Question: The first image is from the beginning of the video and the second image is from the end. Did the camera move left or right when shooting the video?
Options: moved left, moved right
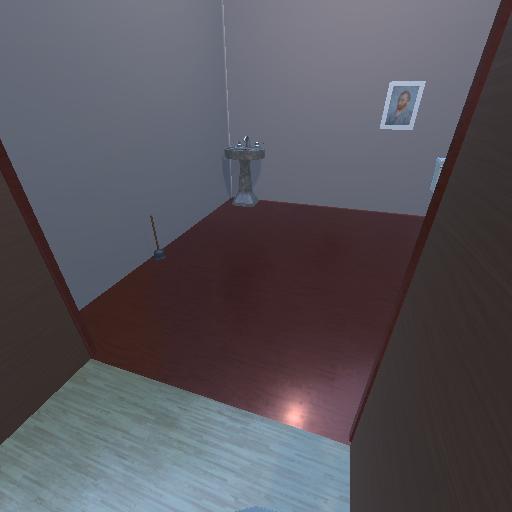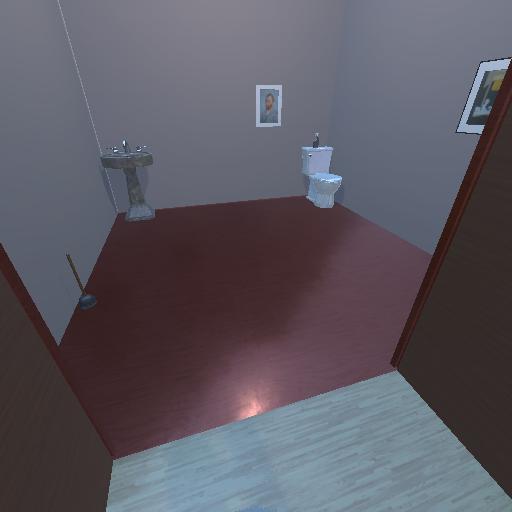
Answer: moved left